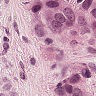
Metastatic tissue present: yes